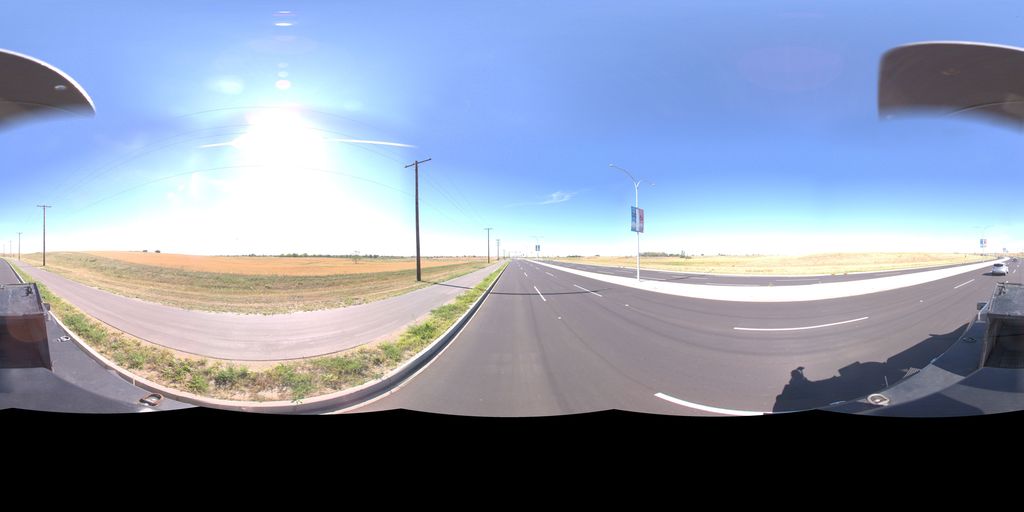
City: saskatoon